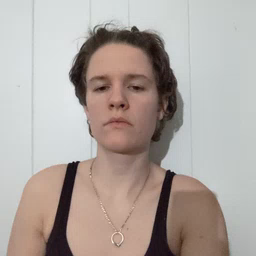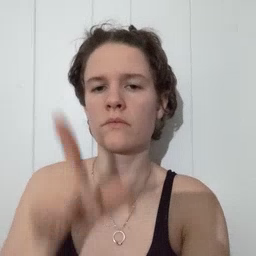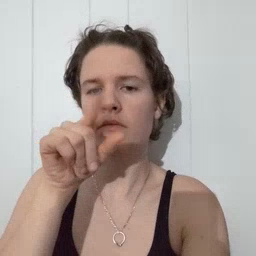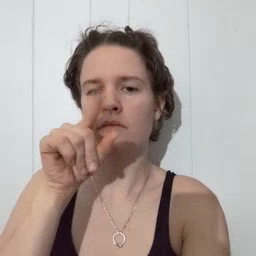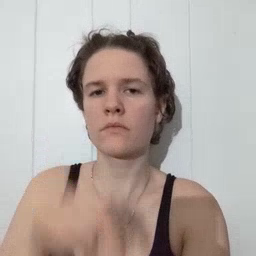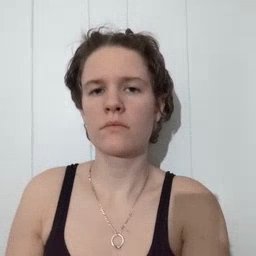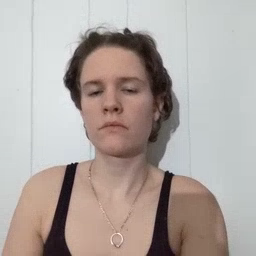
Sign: bird